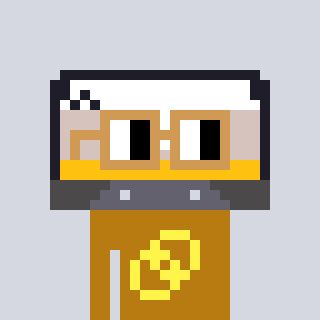
a pixel art character with square brown glasses, a cassette tape-shaped head and a gold-colored body on a cool background